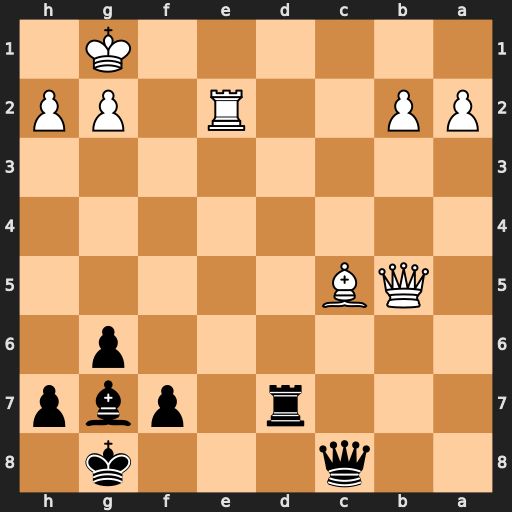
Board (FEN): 2q3k1/3r1pbp/6p1/1QB5/8/8/PP2R1PP/6K1
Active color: b
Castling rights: -
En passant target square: -
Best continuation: Rd1+ Kf2 Qf5+